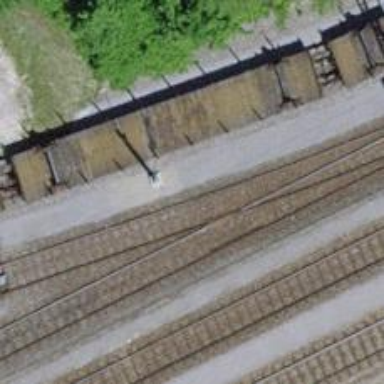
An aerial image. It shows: Railway yard with electrified contact lines.